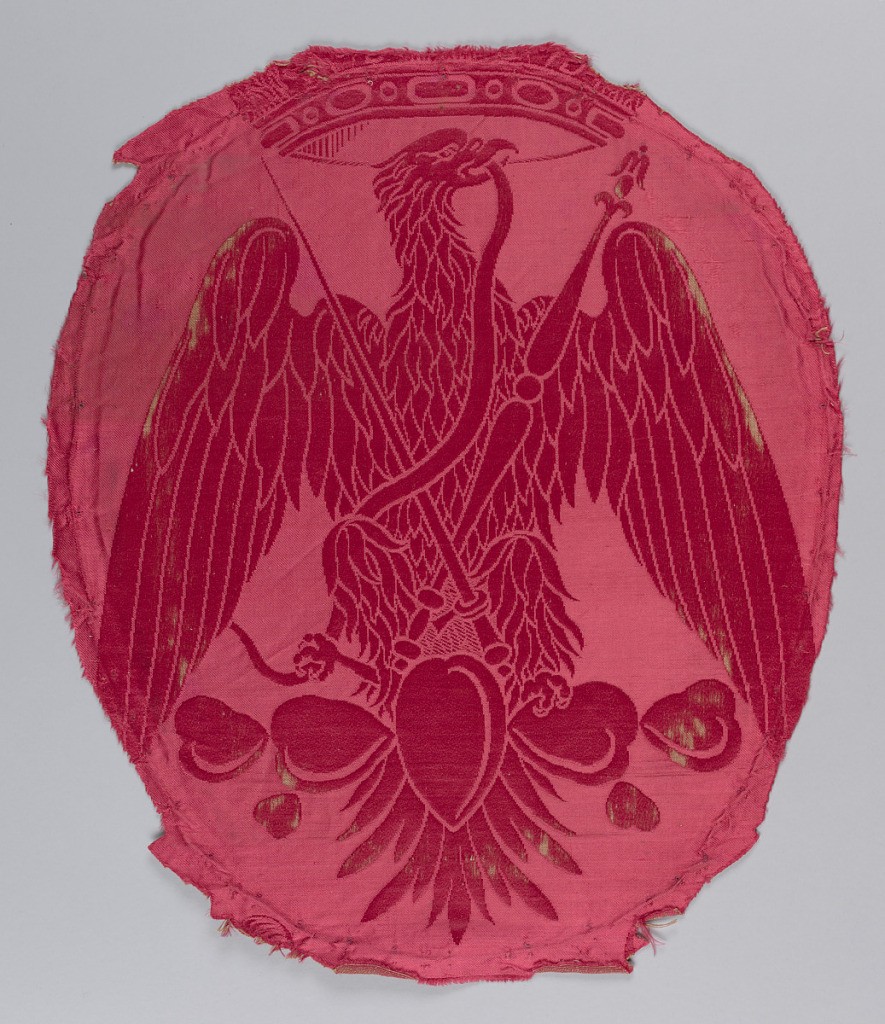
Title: Fragment
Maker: Emperor Maximilian
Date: ca. 1865
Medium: silk Technique: damask
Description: Eagle beneath crown holding a snake in its beak with crossed sceptres in front over an arrangement of cactus. Had previously been used as the back of a chair. All in dark red.